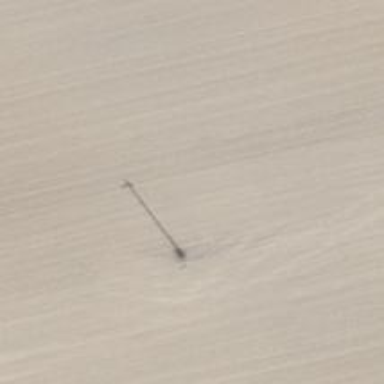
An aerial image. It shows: Power pole.